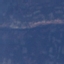
Label: HerbaceousVegetation